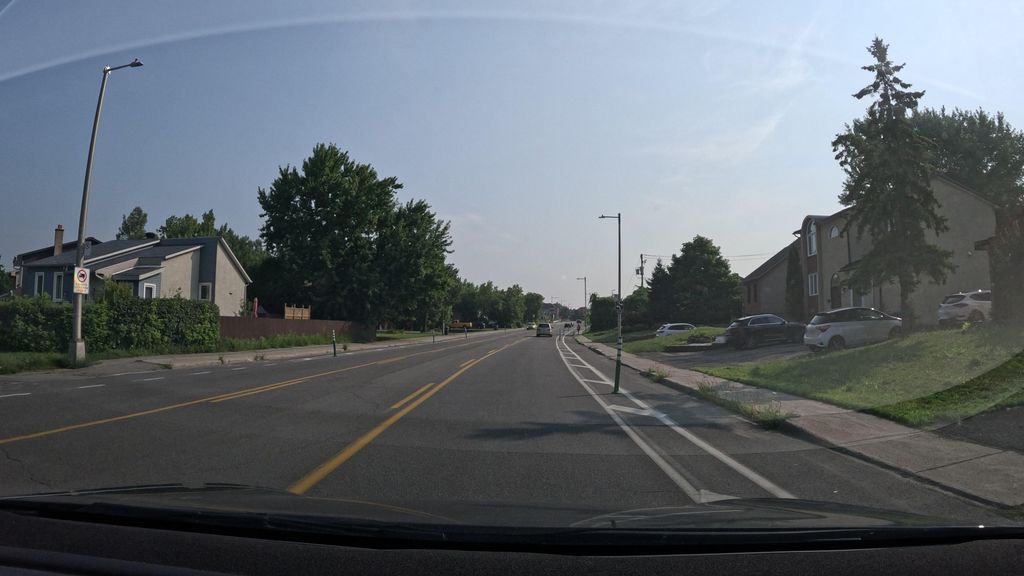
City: montreal